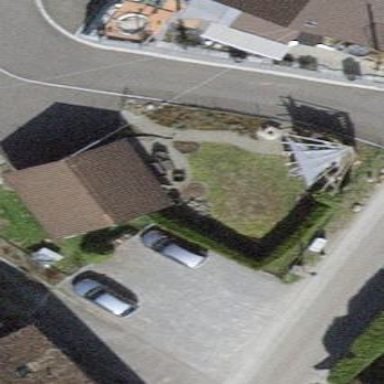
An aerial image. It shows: Building with gabled roof oriented across its structure.